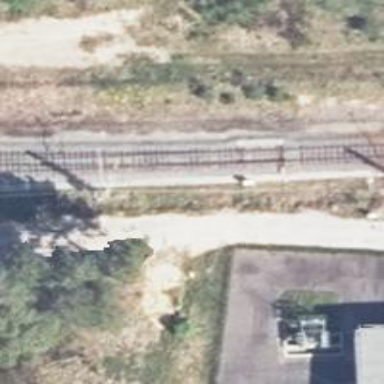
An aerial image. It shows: Railway switch.